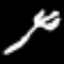
Label: fork